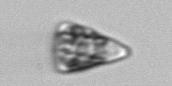
Label: Licmophora